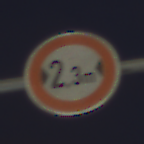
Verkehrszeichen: TatsaechlicheBreite2Komma3
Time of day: Night
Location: Outdoor (Urban)
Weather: PartlyCloudy
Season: NotSpecified
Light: Artificial